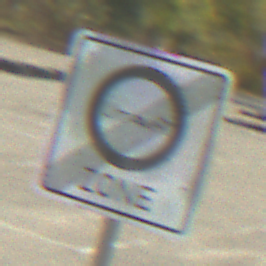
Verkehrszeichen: EndeUmweltzone
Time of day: MorningAfternoon
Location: Outdoor (RoadRail)
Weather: PartlyCloudy
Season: NotSpecified
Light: Natural